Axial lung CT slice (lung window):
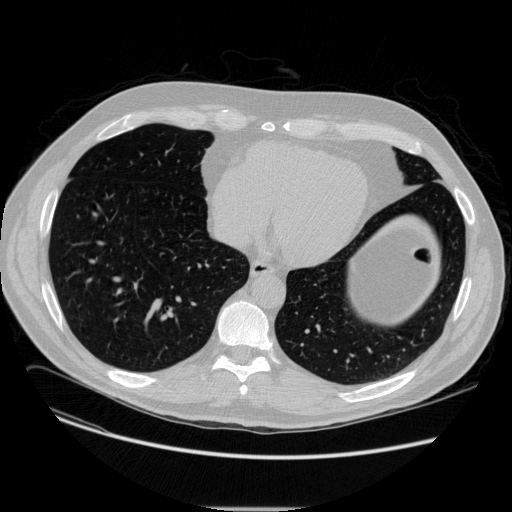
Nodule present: no